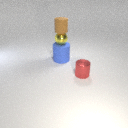
large blue rubber cylinder below small brown rubber cylinder